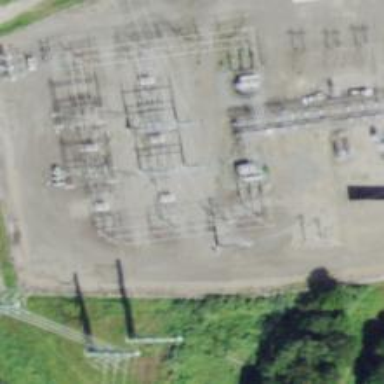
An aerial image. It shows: Switch for power supply.